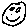
Label: smiley face